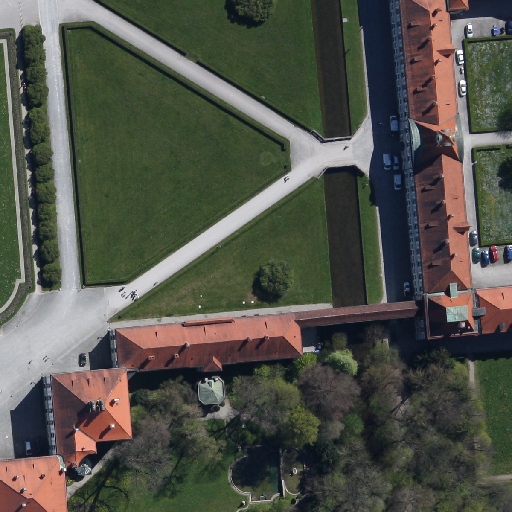
Referring expression: impervious surface